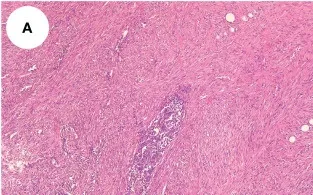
Microscopy showed that the spindle tumor cells were arranged in sweeping fascicles (HE, x 10.
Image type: pathology (h&e)